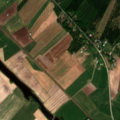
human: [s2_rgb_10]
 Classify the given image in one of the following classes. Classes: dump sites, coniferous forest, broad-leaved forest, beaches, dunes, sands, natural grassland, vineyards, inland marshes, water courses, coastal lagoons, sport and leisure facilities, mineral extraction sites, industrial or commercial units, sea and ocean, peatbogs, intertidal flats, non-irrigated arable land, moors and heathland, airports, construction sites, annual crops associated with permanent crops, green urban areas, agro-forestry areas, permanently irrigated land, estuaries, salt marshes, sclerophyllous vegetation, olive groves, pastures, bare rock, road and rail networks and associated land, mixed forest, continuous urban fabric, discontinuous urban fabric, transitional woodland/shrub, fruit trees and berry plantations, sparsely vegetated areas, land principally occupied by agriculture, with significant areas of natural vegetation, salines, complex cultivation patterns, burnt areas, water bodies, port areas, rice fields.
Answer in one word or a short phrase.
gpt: non-irrigated arable land, land principally occupied by agriculture, with significant areas of natural vegetation, coniferous forest, mixed forest, transitional woodland/shrub